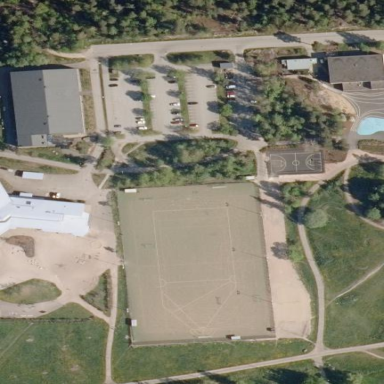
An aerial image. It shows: Fenced pitch for leisure land activities.